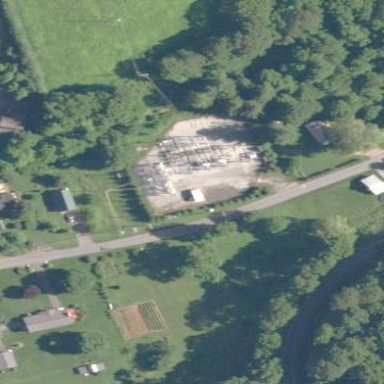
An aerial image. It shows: Distribution level power substation enclosed by fence.